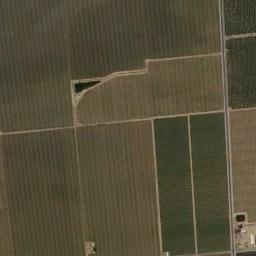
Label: rectangular_farmland